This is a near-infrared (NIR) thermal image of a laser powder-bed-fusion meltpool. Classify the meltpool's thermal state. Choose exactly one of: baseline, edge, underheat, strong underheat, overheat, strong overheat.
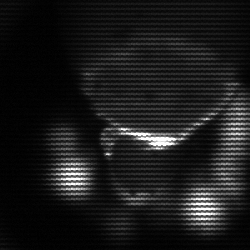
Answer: edge